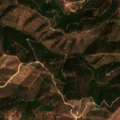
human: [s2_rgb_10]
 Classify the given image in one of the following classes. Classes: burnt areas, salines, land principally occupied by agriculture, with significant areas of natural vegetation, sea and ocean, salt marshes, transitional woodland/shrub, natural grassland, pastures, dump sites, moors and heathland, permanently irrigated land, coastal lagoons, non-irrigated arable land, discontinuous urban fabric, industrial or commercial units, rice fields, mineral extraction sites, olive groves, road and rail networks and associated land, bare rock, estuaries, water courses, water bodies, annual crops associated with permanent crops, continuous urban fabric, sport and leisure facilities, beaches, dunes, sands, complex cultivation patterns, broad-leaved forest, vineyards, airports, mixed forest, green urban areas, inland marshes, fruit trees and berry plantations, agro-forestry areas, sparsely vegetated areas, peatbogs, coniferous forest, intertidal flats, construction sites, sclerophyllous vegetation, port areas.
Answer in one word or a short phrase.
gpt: non-irrigated arable land, broad-leaved forest, sclerophyllous vegetation, transitional woodland/shrub